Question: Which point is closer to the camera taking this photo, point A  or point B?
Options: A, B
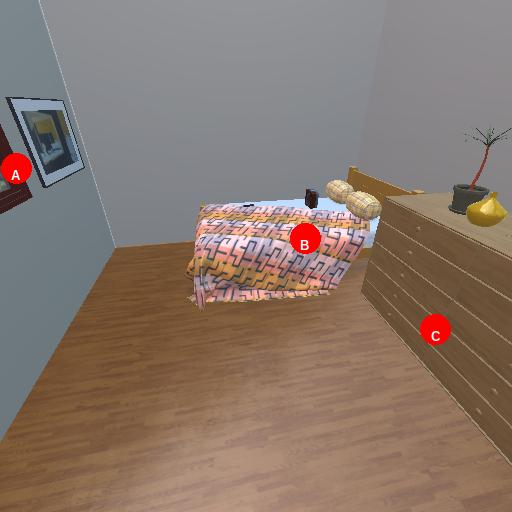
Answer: A